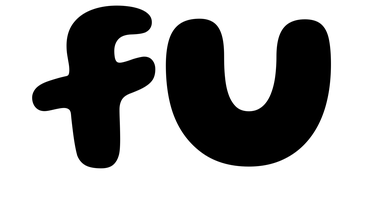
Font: Gluten_Bold